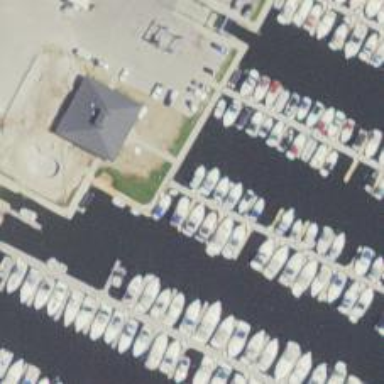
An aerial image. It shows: Man-made pier.